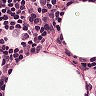
Metastatic tissue present: no